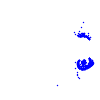
Particle: electron